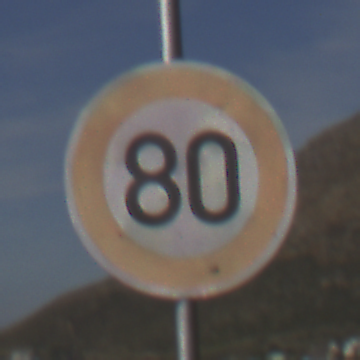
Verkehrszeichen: Geschwindigkeit80
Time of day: MorningAfternoon
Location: Outdoor (RoadRail)
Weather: PartlyCloudy
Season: NotSpecified
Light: Natural